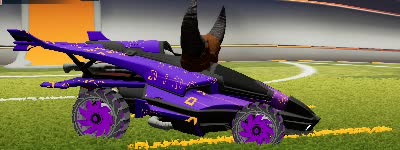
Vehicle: aftershock